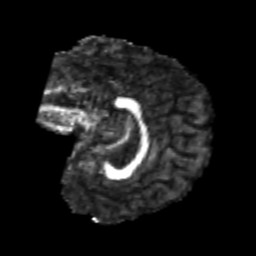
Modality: FA
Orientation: sagittal
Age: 21
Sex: female
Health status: healthy
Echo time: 0.074 s